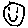
Label: smiley face